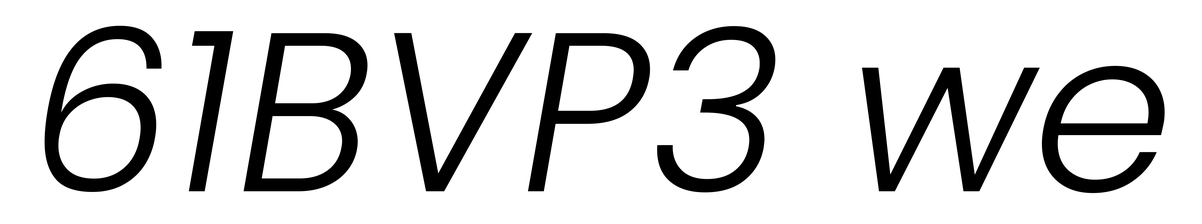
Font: Poppins-LightItalic